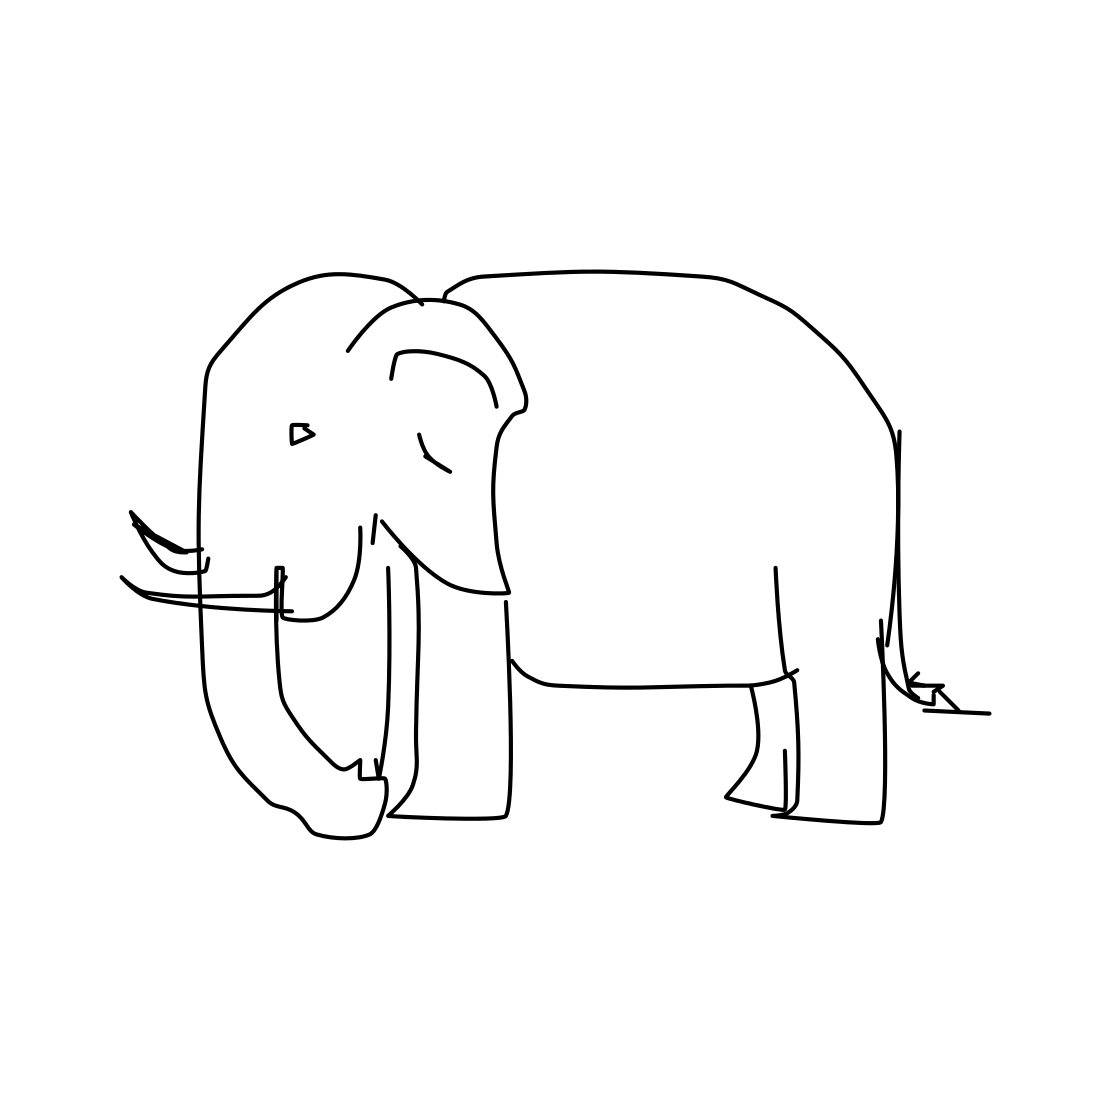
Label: elephant